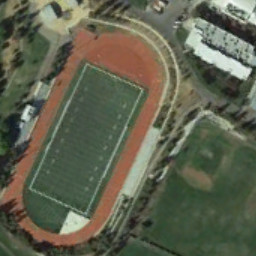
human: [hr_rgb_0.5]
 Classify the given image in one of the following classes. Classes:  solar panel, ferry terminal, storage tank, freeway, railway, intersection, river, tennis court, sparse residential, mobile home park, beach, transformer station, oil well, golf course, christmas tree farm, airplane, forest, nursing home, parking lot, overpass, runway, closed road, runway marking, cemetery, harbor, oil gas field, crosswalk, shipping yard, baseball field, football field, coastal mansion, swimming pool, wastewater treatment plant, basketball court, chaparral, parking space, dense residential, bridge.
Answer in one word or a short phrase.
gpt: football field